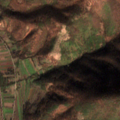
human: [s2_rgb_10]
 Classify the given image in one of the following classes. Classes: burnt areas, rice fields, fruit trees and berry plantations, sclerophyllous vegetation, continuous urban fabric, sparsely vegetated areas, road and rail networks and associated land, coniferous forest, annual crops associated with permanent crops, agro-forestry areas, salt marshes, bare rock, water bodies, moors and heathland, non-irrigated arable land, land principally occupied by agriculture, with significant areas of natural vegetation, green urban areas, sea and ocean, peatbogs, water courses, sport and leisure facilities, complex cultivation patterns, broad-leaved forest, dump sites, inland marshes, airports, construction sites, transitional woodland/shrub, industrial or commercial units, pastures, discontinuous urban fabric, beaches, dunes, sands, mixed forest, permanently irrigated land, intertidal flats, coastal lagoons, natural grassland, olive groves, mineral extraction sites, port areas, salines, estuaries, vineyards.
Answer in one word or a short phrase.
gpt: complex cultivation patterns, broad-leaved forest, transitional woodland/shrub, water courses